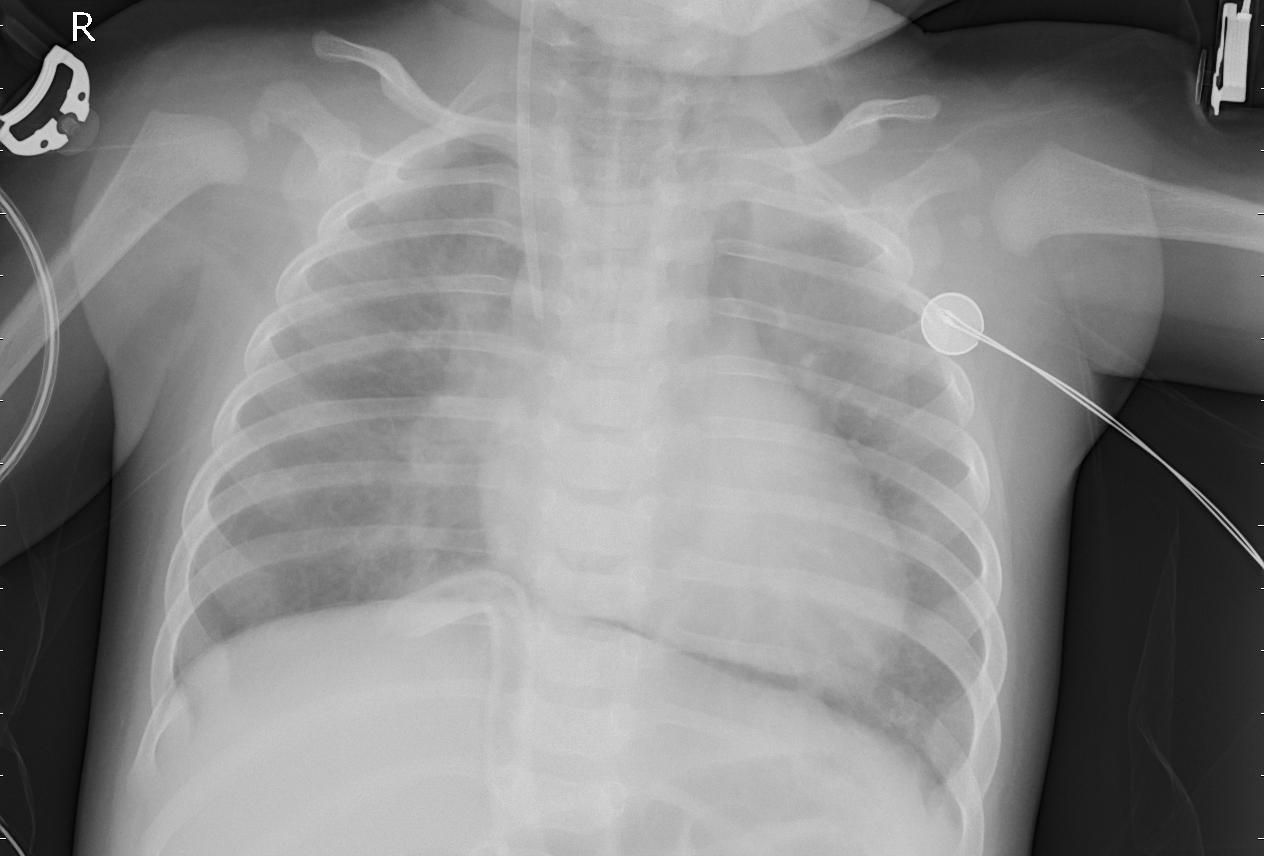
Diagnosis: PNEUMONIA